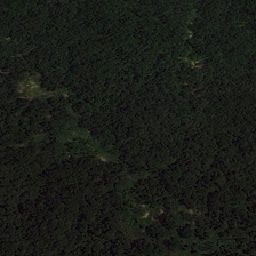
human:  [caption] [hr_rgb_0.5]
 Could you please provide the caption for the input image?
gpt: This is a green forest.

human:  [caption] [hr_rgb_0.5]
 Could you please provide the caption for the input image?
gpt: It is part of the green forest.

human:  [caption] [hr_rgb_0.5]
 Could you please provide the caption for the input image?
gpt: It's a green forest.

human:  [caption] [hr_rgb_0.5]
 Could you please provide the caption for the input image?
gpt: It is a green forest.

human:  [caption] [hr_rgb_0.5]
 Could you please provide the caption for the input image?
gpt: It is part of the green forest.